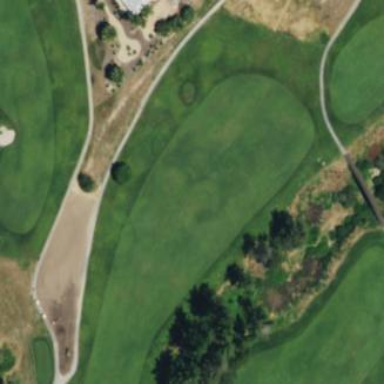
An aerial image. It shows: Area of rough grass used for golf.